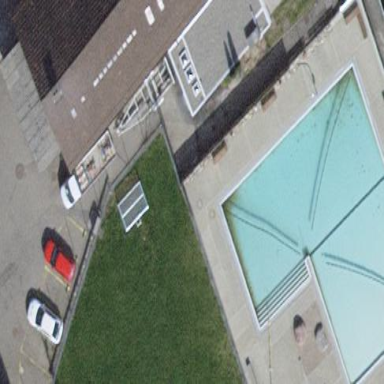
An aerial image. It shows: Swimming pool area designated for leisure and sports activities.